Aerial crown-view tile of a tropical tree (Barro Colorado Island, Panama), acquired 20250512:
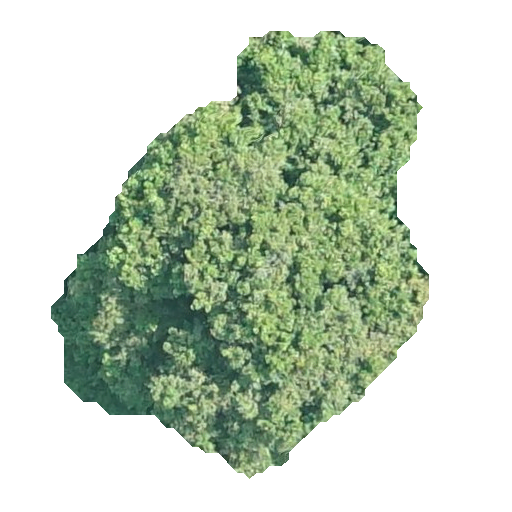
Species: Prioria copaifera
GBIF accepted scientific name: Prioria copaifera
Crown area: 160.635 m²